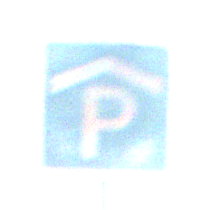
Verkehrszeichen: Parkhaus
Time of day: Midday
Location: Outdoor (Nature)
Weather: PartlyCloudy
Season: NotSpecified
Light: Natural